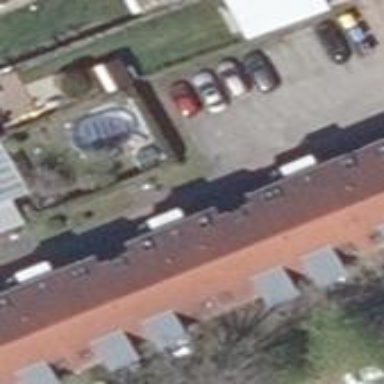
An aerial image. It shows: View of apartment building.